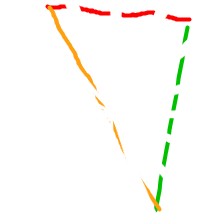
Shape: triangle